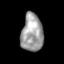
Tissue: skin
Cell type: Epithelial cells
Senescence score: 0.2349
Nuclear area (px): 804
Mean DAPI intensity: 158.877